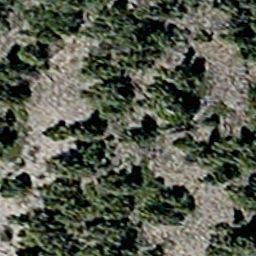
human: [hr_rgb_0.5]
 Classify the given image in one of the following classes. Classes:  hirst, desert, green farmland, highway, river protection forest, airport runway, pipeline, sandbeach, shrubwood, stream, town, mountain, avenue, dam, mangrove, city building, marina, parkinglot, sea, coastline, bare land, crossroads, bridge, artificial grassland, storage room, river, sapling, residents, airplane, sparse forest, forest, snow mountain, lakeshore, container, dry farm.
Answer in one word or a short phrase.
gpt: sparse forest